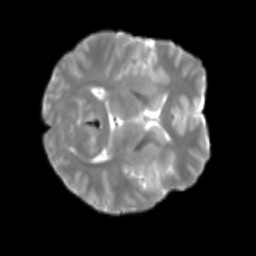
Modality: T2w
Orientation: axial
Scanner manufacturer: siemens
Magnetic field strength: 3 T
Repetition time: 4 s
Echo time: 0.0594 s